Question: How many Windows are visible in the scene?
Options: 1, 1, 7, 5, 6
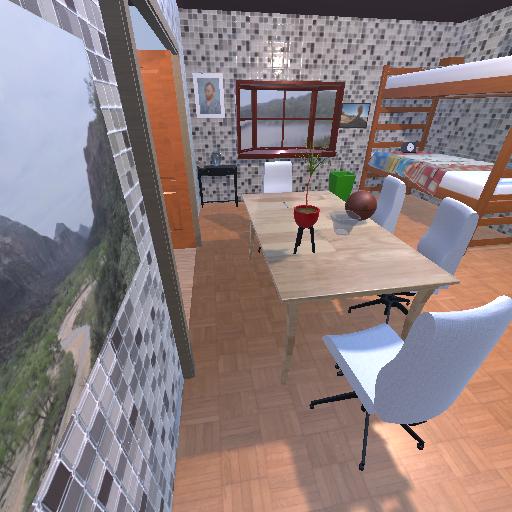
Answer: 1